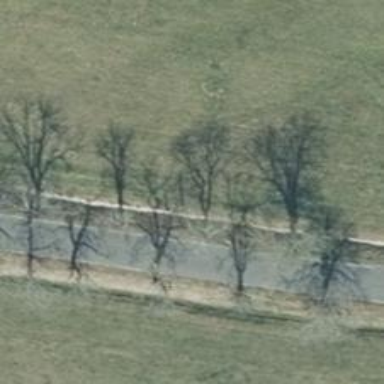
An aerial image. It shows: Avenue of deciduous broadleaved trees.